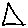
Label: triangle